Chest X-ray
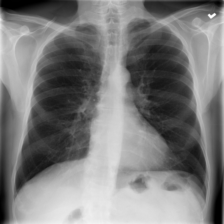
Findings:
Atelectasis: negative
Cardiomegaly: negative
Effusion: negative
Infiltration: positive
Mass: negative
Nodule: negative
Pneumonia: negative
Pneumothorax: negative
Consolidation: negative
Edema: negative
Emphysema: negative
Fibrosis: negative
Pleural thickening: negative
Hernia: negative